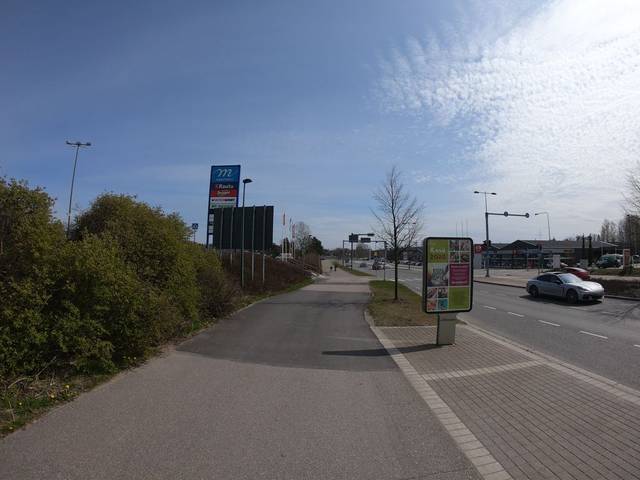
Region: Finland
Coordinates: 60.162, 24.706